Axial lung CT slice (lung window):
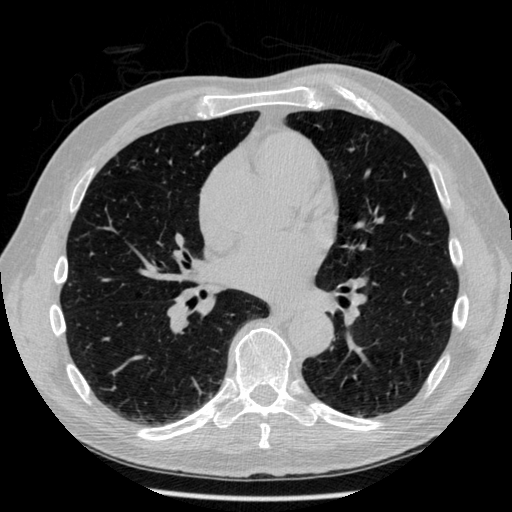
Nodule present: no